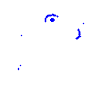
Particle: kaon